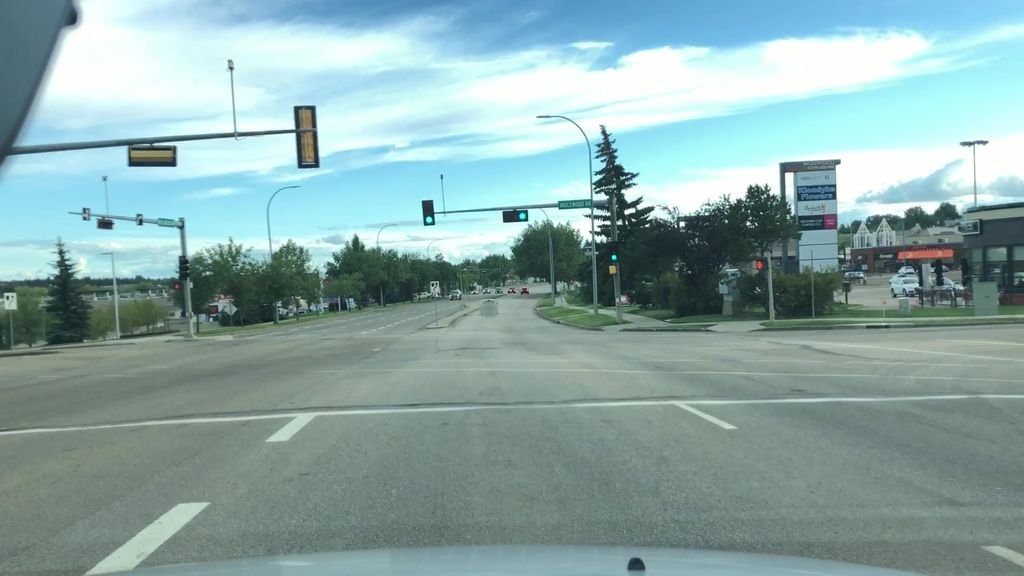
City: edmonton